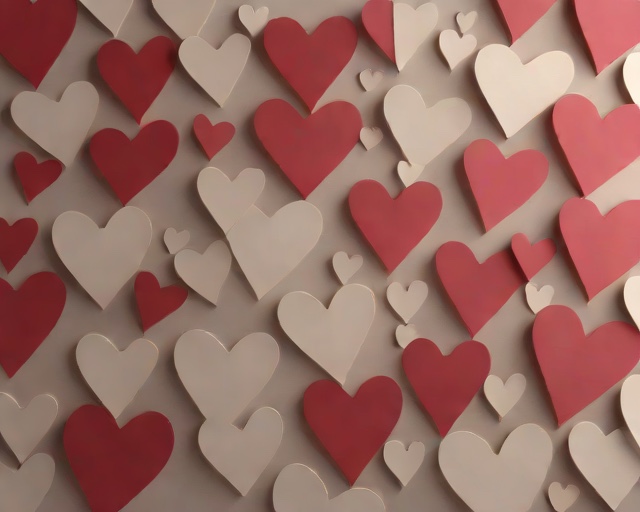
Category: Valentine